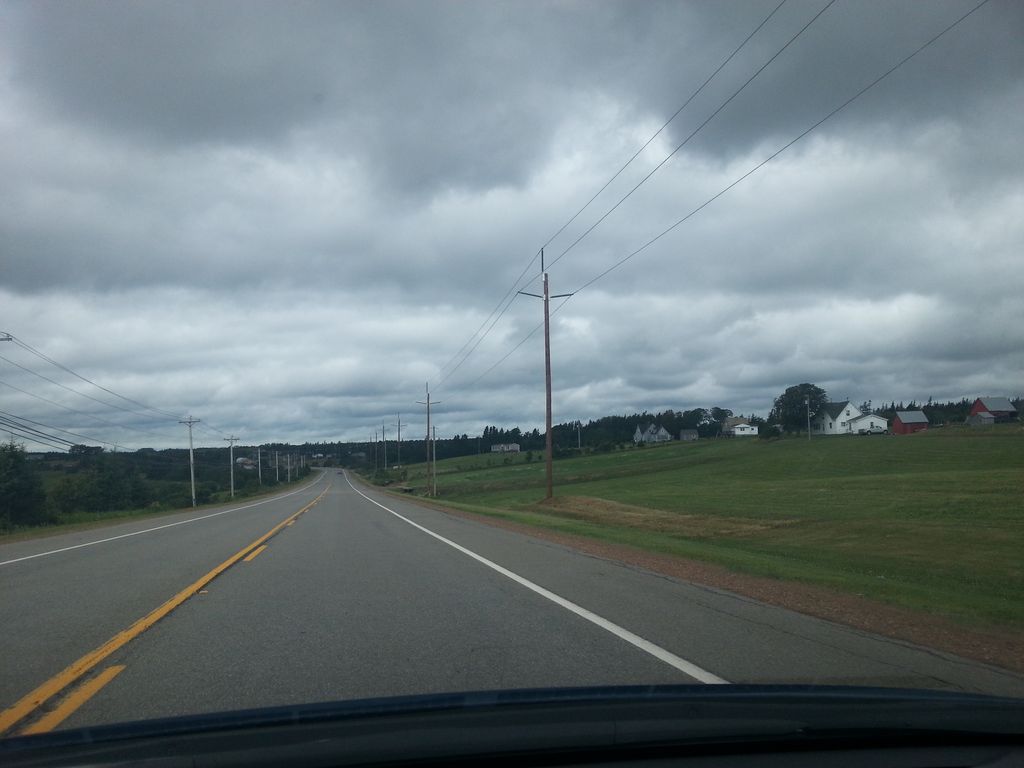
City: charlottetown